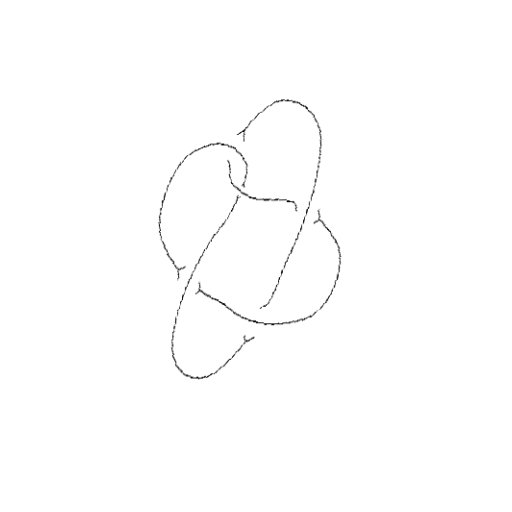
Crossing number: 5